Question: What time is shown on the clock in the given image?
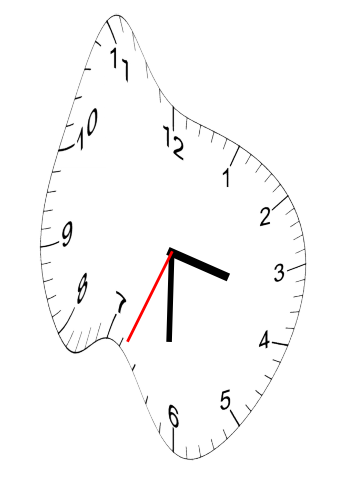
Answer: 03:30:34